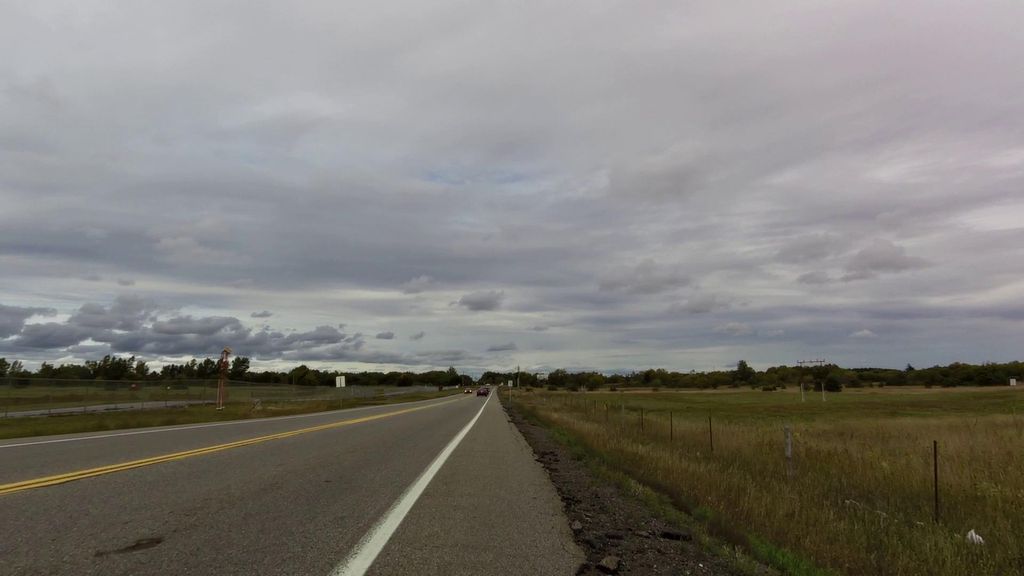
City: ottawa-gatineau